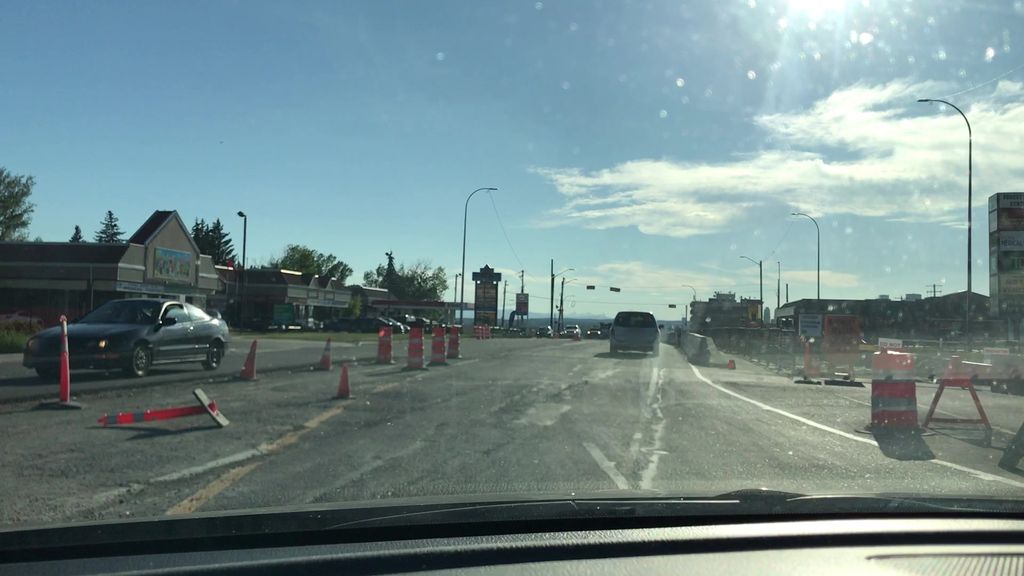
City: calgary